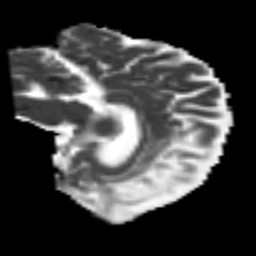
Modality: MD
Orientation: sagittal
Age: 72
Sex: female
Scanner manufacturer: siemens
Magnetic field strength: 3 T
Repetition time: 4.987 s
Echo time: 0.0792 s